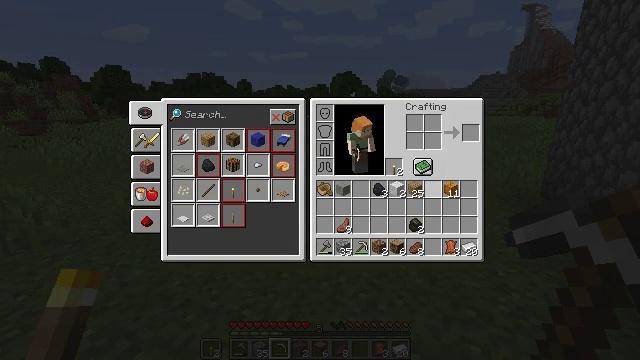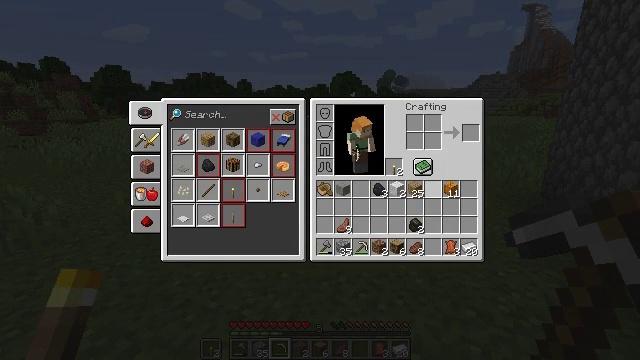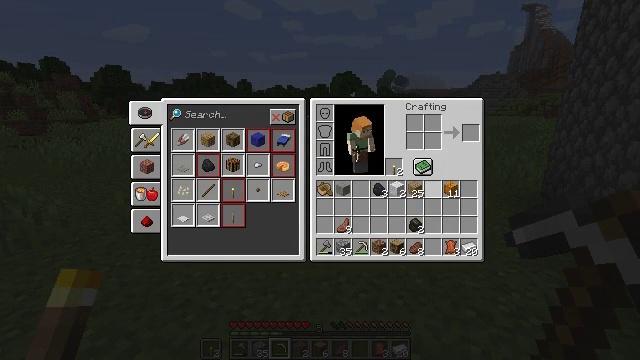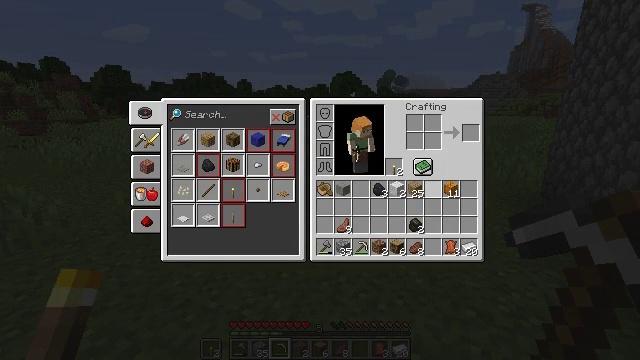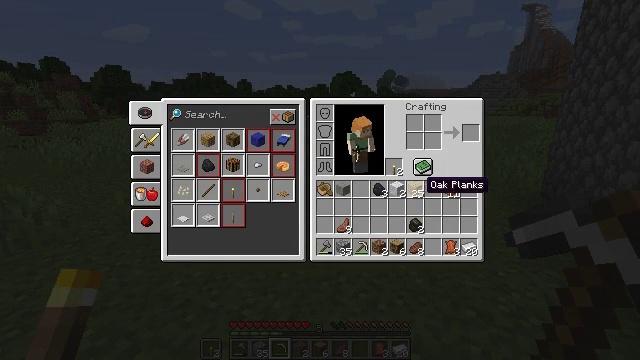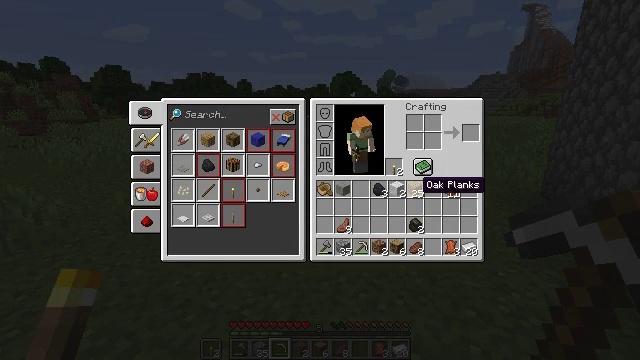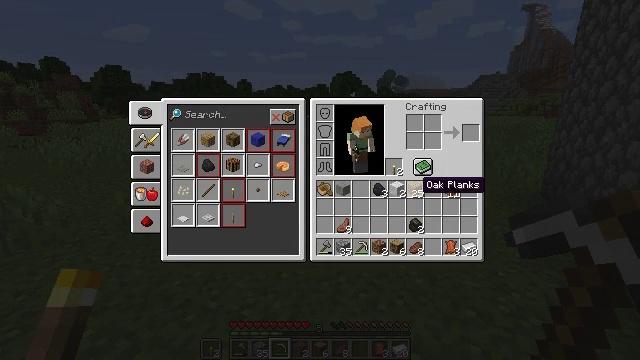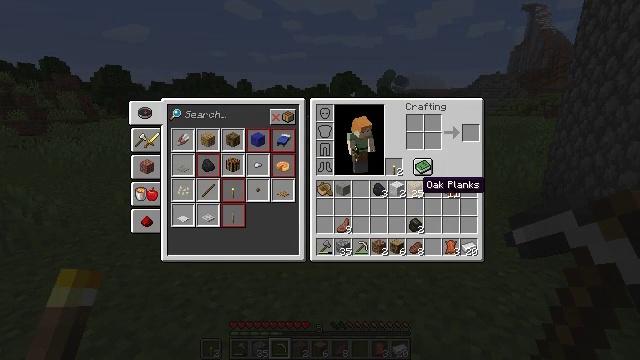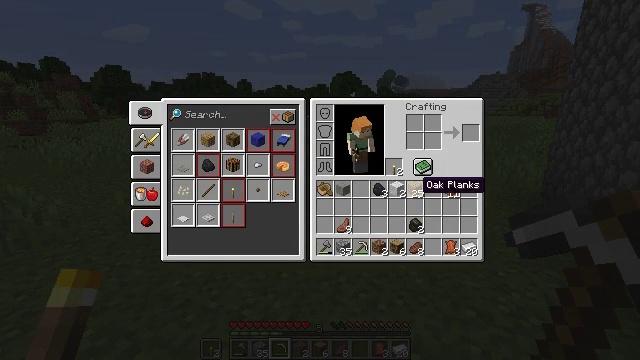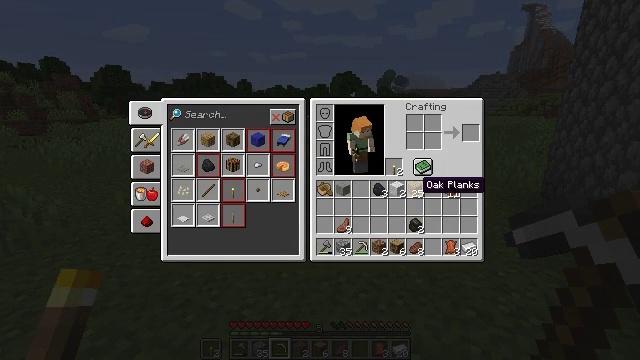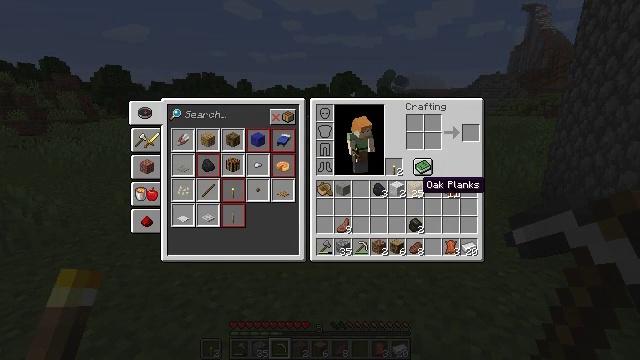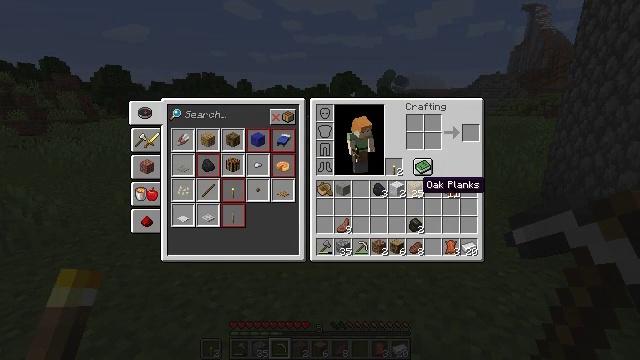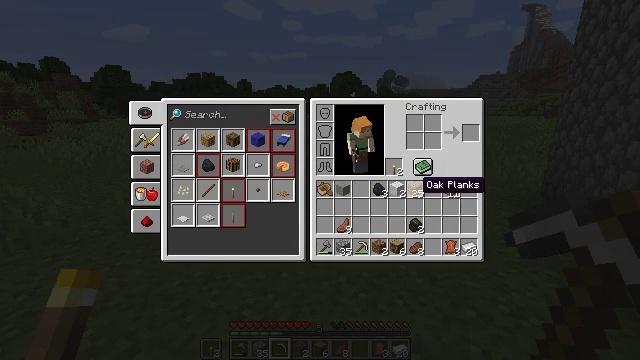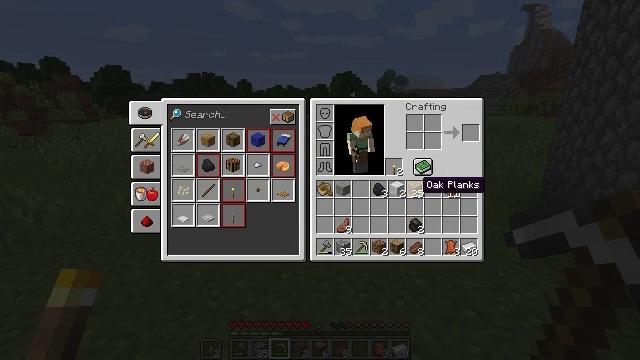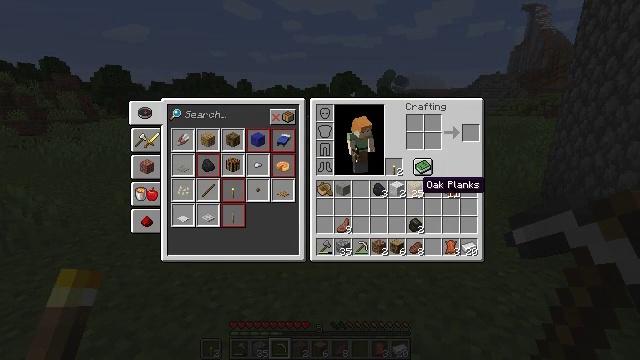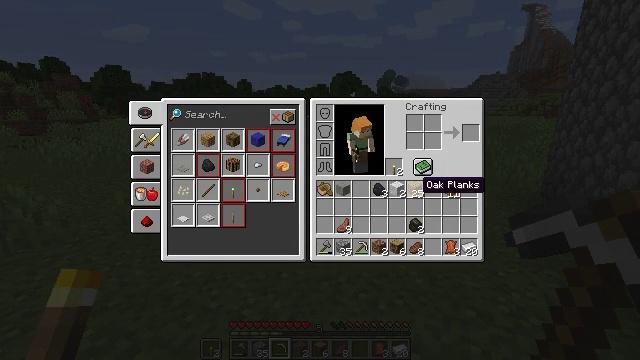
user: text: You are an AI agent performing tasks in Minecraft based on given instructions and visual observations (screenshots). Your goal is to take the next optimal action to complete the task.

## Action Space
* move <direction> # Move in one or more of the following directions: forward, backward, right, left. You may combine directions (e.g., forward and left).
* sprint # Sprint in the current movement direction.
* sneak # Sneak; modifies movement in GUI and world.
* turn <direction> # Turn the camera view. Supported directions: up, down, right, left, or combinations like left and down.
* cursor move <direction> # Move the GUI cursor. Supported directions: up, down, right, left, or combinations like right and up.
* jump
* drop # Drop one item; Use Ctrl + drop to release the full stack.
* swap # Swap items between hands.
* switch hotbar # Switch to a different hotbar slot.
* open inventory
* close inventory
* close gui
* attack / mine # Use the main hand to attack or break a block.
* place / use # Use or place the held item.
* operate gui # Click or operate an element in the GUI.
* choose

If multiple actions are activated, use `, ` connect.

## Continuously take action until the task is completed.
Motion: motion action
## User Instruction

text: Pick up the white bed by breaking it.
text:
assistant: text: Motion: cursor move left
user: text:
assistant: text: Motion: no_op
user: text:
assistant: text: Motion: no_op
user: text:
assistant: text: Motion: no_op
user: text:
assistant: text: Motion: no_op
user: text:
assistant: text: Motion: no_op
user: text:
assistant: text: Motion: no_op
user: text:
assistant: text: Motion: no_op
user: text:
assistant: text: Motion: no_op
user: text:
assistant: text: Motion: no_op
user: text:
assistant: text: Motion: no_op
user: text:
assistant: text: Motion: no_op
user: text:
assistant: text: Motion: no_op
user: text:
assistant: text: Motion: no_op
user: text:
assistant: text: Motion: no_op
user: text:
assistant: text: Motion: no_op
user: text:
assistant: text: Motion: no_op
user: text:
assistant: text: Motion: cursor move left
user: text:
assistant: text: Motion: cursor move left
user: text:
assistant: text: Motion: no_op
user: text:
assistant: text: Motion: no_op
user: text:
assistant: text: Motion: no_op
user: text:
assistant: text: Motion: no_op
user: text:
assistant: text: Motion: no_op
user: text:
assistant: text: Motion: no_op
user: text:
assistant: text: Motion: cursor move left
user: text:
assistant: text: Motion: cursor move left and down
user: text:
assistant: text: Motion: cursor move down
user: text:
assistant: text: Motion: no_op
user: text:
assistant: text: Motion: no_op